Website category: restaurant
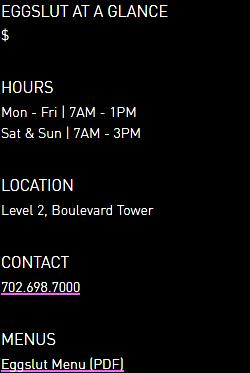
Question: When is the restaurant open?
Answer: Mon - Fri | 7AM - 1PM Sat & Sun | 7AM - 3PM

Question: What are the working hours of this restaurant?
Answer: Mon - Fri | 7AM - 1PM Sat & Sun | 7AM - 3PM

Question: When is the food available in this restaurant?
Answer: Mon - Fri | 7AM - 1PM Sat & Sun | 7AM - 3PM

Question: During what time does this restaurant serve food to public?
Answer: Mon - Fri | 7AM - 1PM Sat & Sun | 7AM - 3PM

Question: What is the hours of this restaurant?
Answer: Mon - Fri | 7AM - 1PM Sat & Sun | 7AM - 3PM

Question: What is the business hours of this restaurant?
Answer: Mon - Fri | 7AM - 1PM Sat & Sun | 7AM - 3PM

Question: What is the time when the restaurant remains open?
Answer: Mon - Fri | 7AM - 1PM Sat & Sun | 7AM - 3PM

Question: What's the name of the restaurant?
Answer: Eggslut at a glance

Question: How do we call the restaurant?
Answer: Eggslut at a glance

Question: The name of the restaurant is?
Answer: Eggslut at a glance

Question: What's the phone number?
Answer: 702.698.7000

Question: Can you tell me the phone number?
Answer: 702.698.7000

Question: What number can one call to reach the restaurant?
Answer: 702.698.7000

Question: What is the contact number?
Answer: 702.698.7000

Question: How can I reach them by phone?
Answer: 702.698.7000

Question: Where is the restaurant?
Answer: Level 2, Boulevard Tower

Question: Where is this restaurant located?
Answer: Level 2, Boulevard Tower

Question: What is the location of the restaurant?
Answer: Level 2, Boulevard Tower

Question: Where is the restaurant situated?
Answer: Level 2, Boulevard Tower

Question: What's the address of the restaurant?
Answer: Level 2, Boulevard Tower

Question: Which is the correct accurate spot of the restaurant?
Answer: Level 2, Boulevard Tower

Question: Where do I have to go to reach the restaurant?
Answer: Level 2, Boulevard Tower